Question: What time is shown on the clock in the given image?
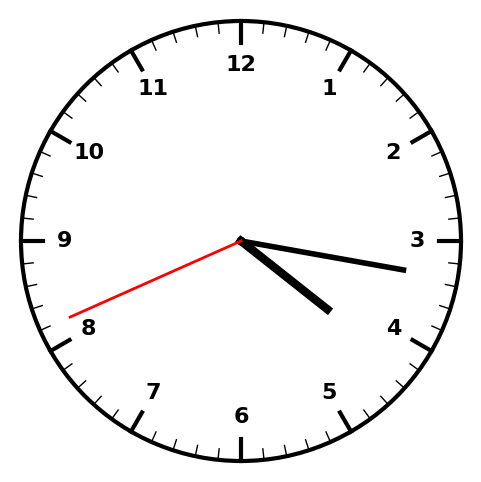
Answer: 04:16:41